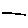
Label: line